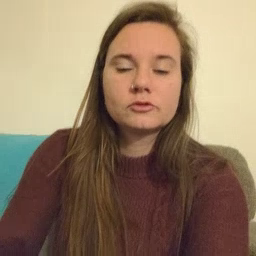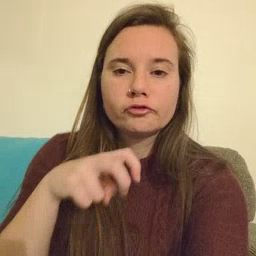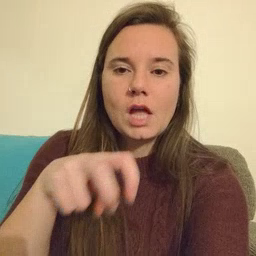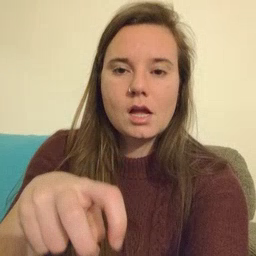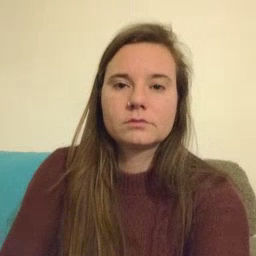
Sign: ride